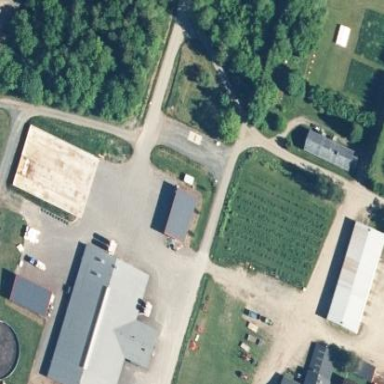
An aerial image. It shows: Farmyard area.